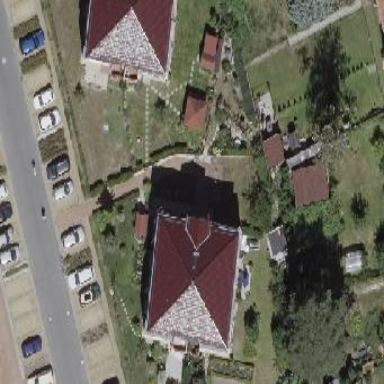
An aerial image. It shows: Pyramidal roof shapes the top of the apartments building.